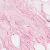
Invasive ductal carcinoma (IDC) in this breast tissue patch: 0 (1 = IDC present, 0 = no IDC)